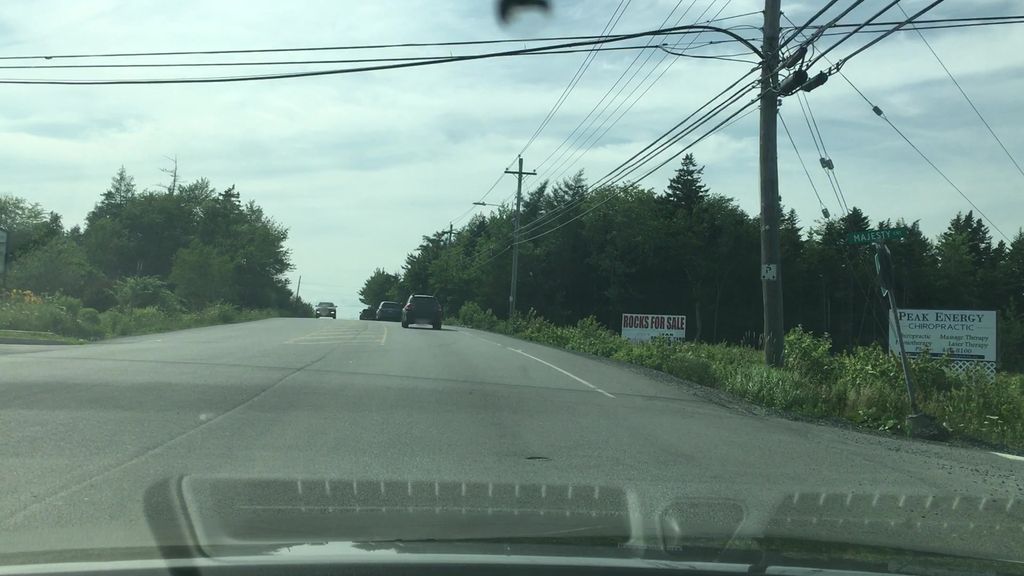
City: halifax